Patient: sex M, age 36
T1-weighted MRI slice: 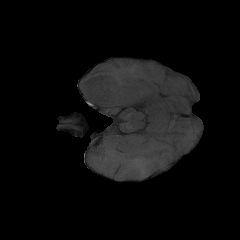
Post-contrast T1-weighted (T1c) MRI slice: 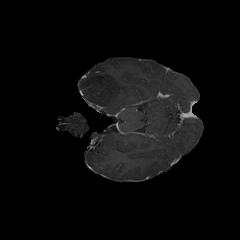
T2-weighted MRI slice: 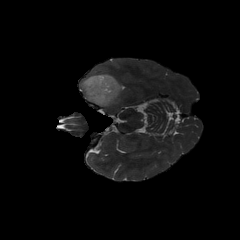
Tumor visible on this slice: yes
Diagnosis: Glioblastoma, IDH-wildtype
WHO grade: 4